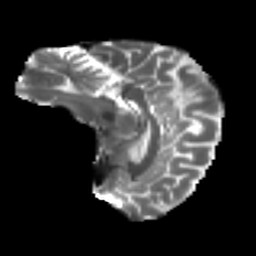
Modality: T2w
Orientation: sagittal
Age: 42
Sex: female
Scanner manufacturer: ge
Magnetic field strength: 3 T
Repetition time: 7.8 s
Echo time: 0.0606 s